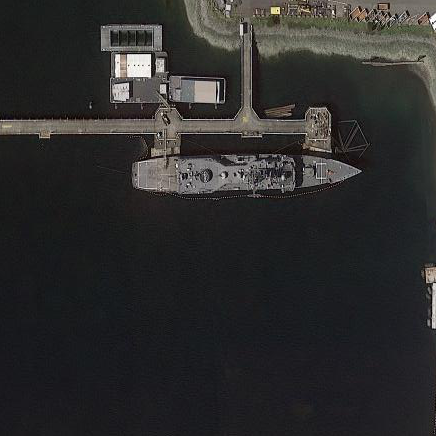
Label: destroyer